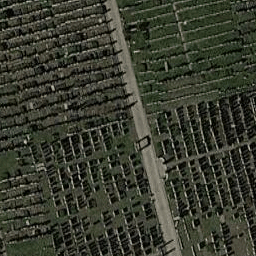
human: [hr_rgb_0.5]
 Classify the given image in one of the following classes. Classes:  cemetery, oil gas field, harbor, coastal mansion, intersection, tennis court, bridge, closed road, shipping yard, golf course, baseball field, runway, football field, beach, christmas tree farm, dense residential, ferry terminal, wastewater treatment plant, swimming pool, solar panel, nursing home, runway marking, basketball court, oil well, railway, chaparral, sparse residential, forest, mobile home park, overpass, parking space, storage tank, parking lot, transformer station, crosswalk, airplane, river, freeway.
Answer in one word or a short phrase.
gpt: cemetery